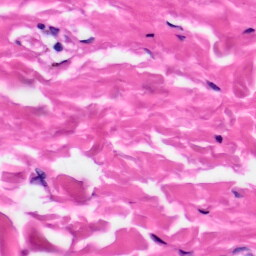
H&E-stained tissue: Skin